Question: I'm making my first e-commerce app and am having a little trouble when it comes to the particular views/controllers I should use when setting up the scenes on the main storyboard.
My problem: I'm trying to have three buttons that are locked in place at the top of the view and have them disappear when I scroll through the store items. The store items are currently in a table view controller inside a container in the main view that is below the aforementioned buttons. When scrolling back to the top, the buttons should reappear as they were in the initial scene.

I don't think this current layout is going to work, but I'm kind of lost in how I should design this so I can make it function the way I'd like.
I don't even necessarily want any code, I just want a starting layout to go from.
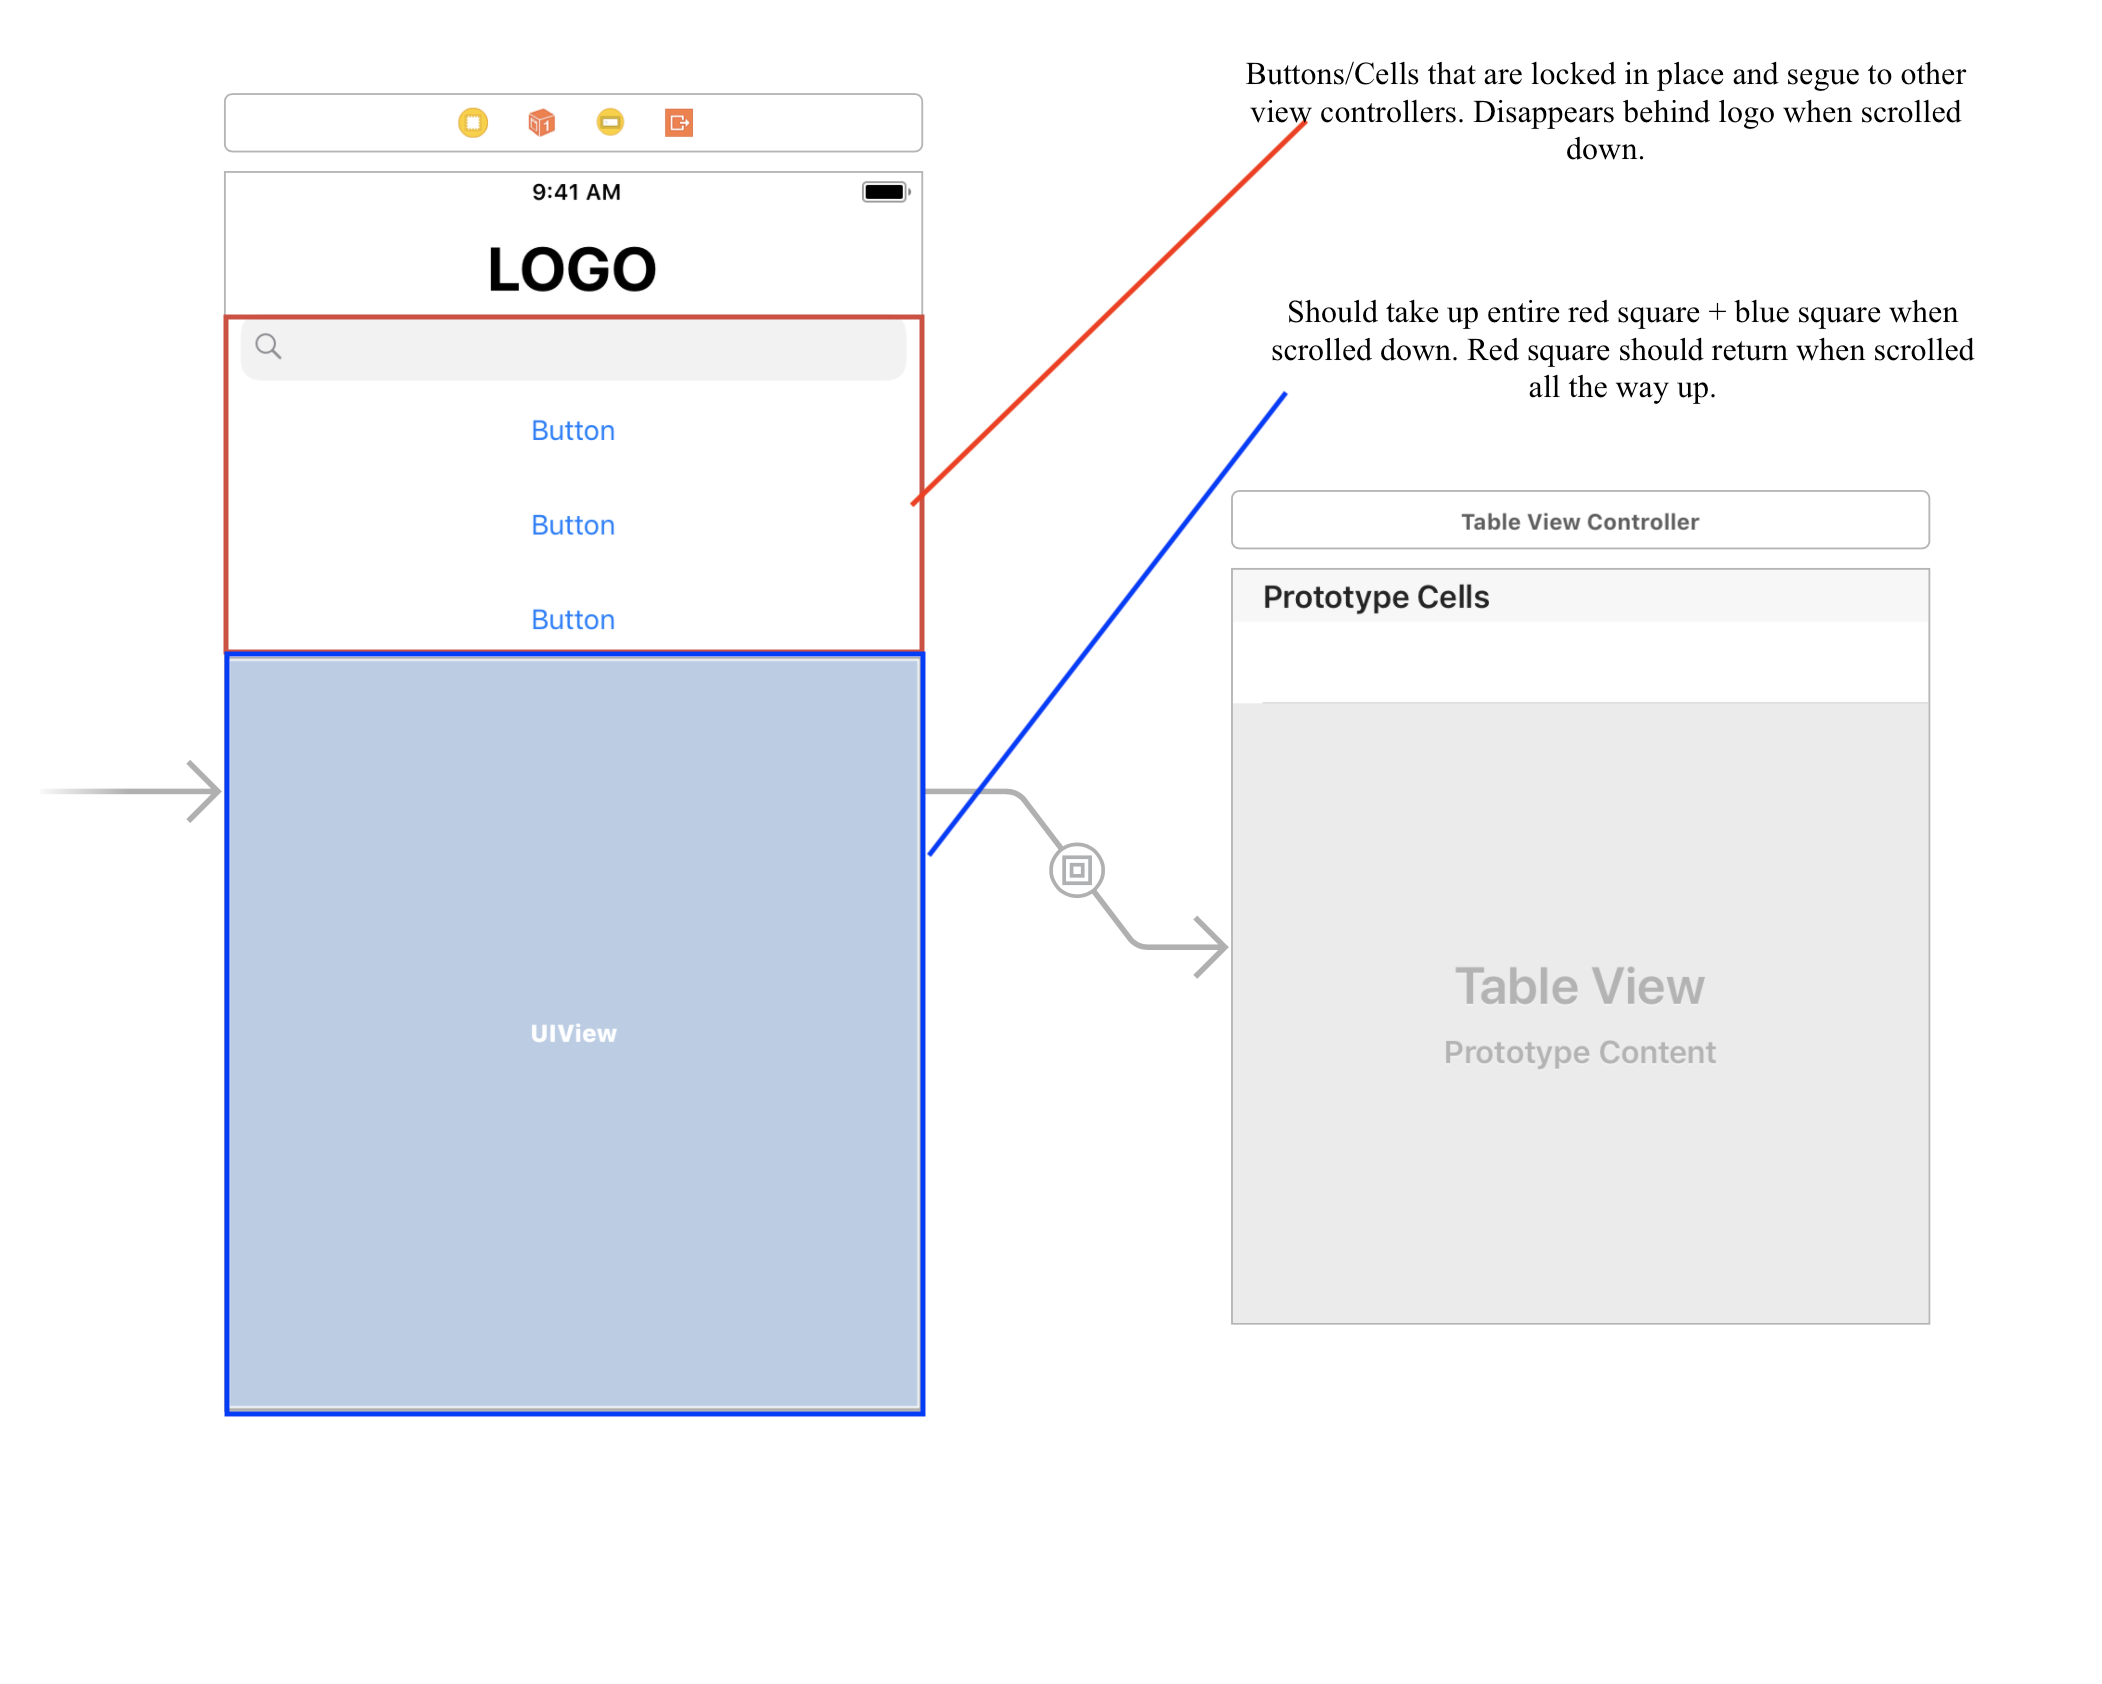
Answer: 1- The layout / functionality is not complex to the degree of isolating
2- Impelement
'''
func scrollViewDidScroll(_ scrollView: UIScrollView) {
// check scrollview.contentOffset.y
}
'''
3- Make the top 3 buttons inside a vertical 'UIStackView' with distribution 'fillEqually' and hook it's height constraint as 'IBOutlet' and control it's height
'''
self.stackVHCon.constant = show ? 300 : 0
self.view.layoutIfNeeded()
'''
according to y value of the scrollView's contentOffset